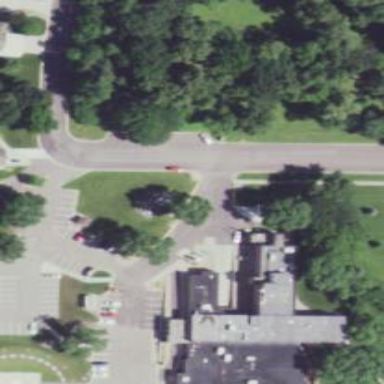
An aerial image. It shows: Hospital building.